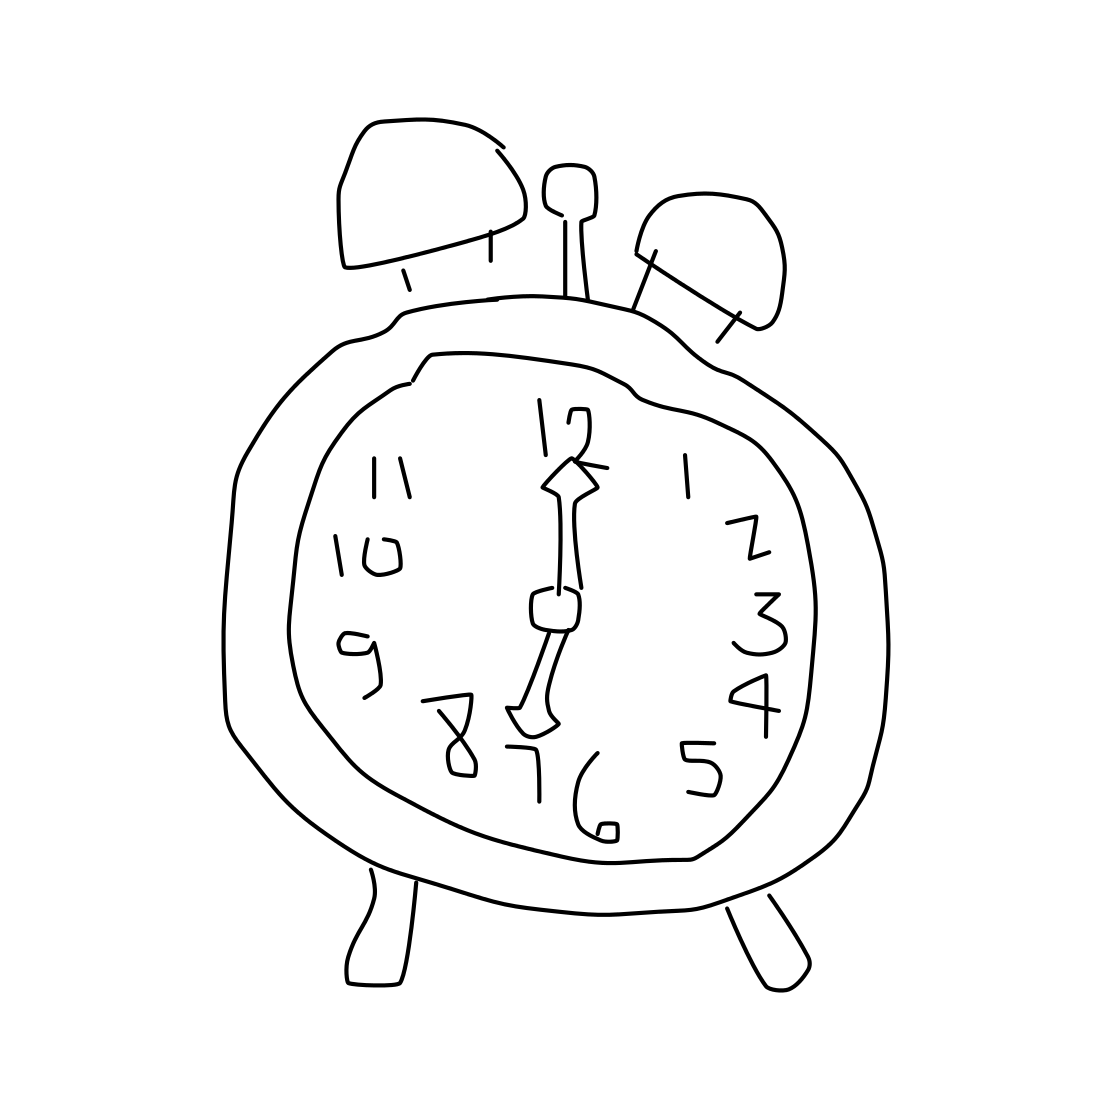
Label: alarm clock